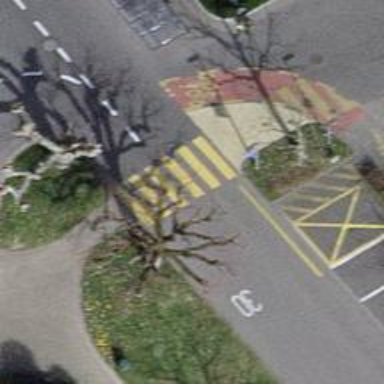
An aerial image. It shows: Marked road crossing.